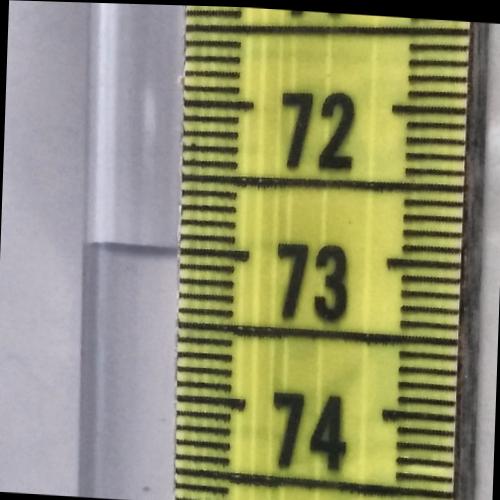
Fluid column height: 73.0 cm